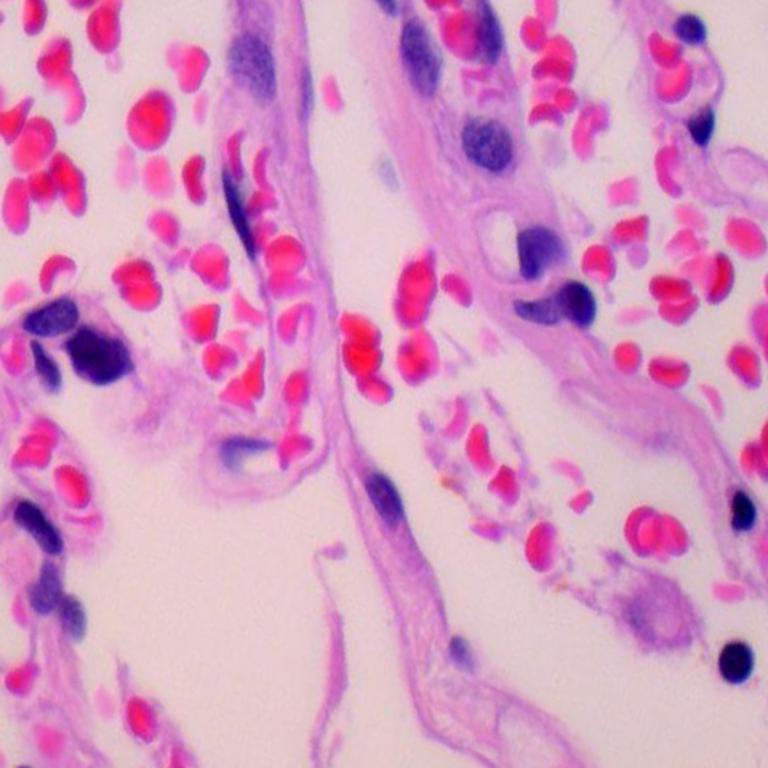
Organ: lung
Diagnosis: benign